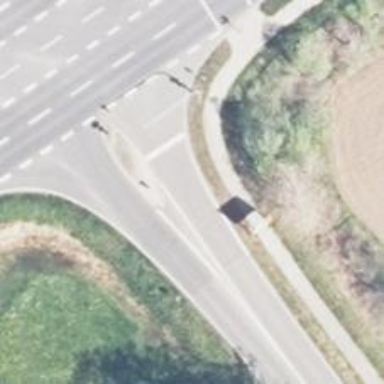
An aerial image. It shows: Road with stop sign.